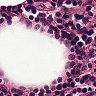
Metastatic tissue present: no